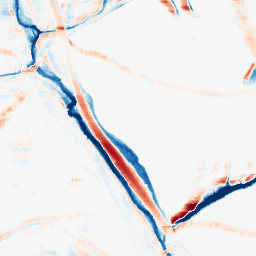
Category: morphological
Decomposition family: morphological_rect
Decomposition parameters: operation: average
width: 20
height: 10
Upsampling method: edge_directed
Upsampling parameters: scale: 4
Upsampling scale: 4